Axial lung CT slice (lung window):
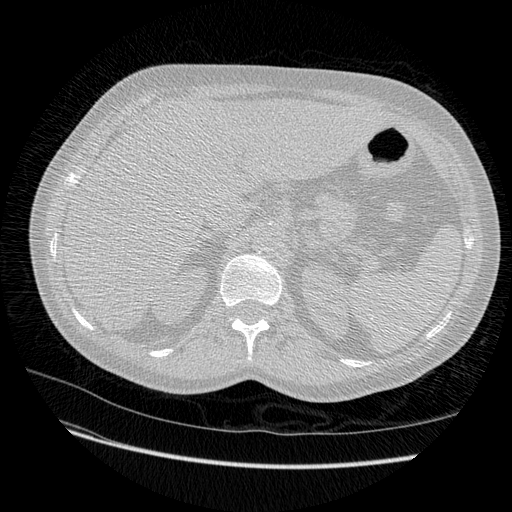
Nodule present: no